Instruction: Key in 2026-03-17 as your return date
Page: home
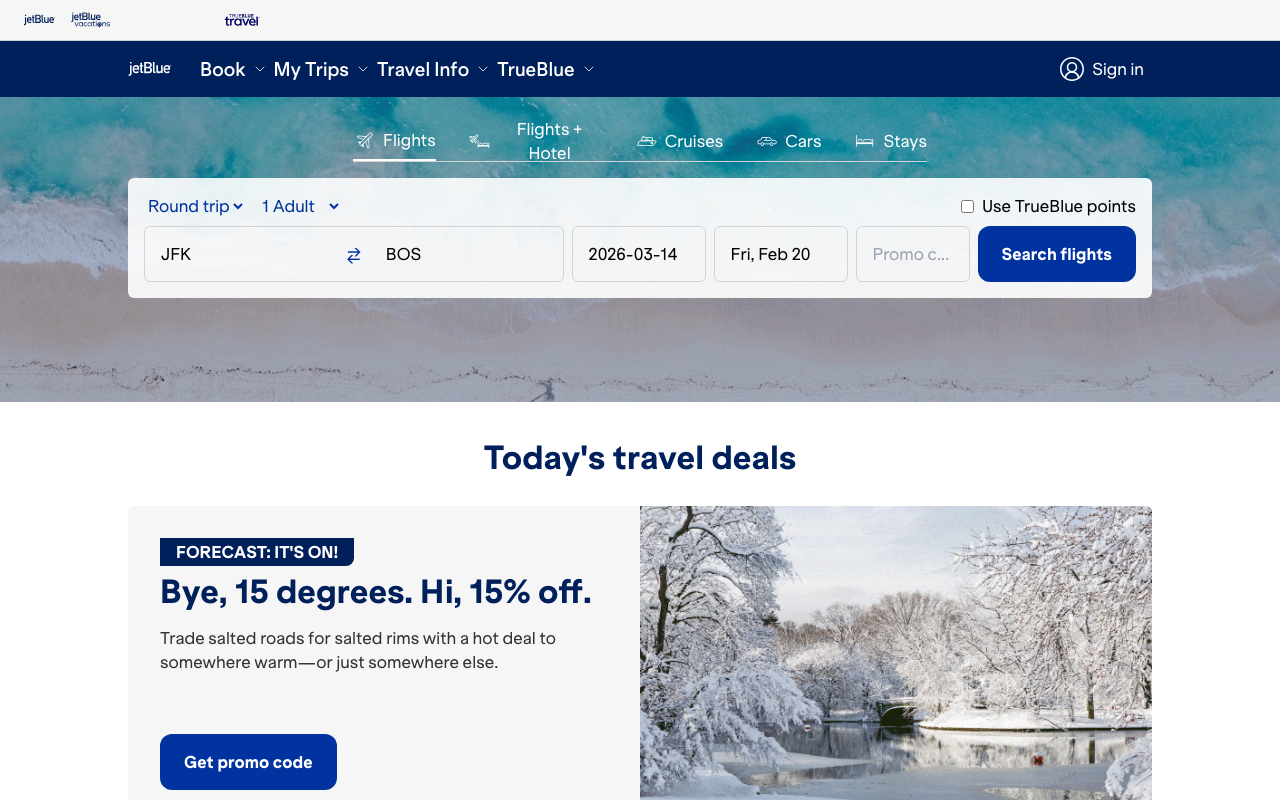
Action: type